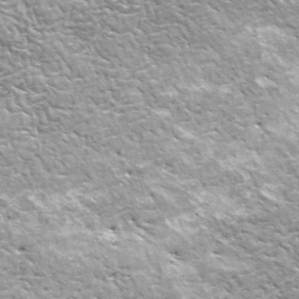
Label: frost